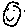
Label: smiley face